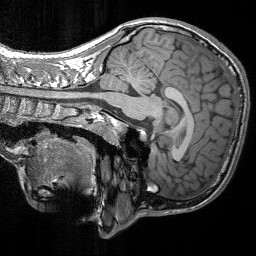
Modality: T1w
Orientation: sagittal
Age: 20
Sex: male
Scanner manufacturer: siemens
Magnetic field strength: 3 T
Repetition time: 1.9 s
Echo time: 0.00227 s